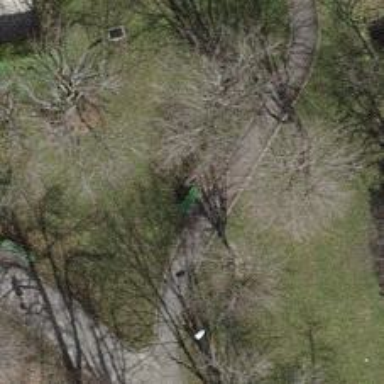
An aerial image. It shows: Bench.